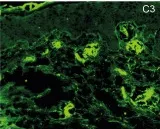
Histology and direct immunofluorescence. (C) Direct immunofluorescence with deposits of IgM, IgG, IgA and C3 along the dermoepidermal junction and the superficial vasculature.
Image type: pathology (immunostaining)